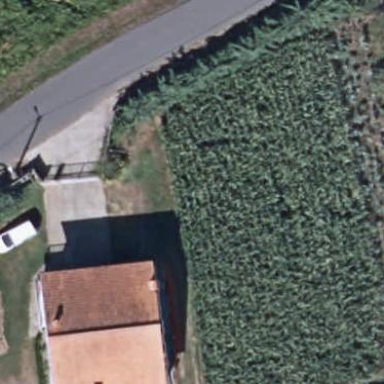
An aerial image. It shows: Simple house.